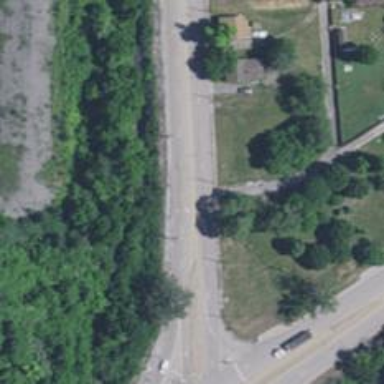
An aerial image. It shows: Abandoned railway running parallel to primary highway.